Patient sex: F
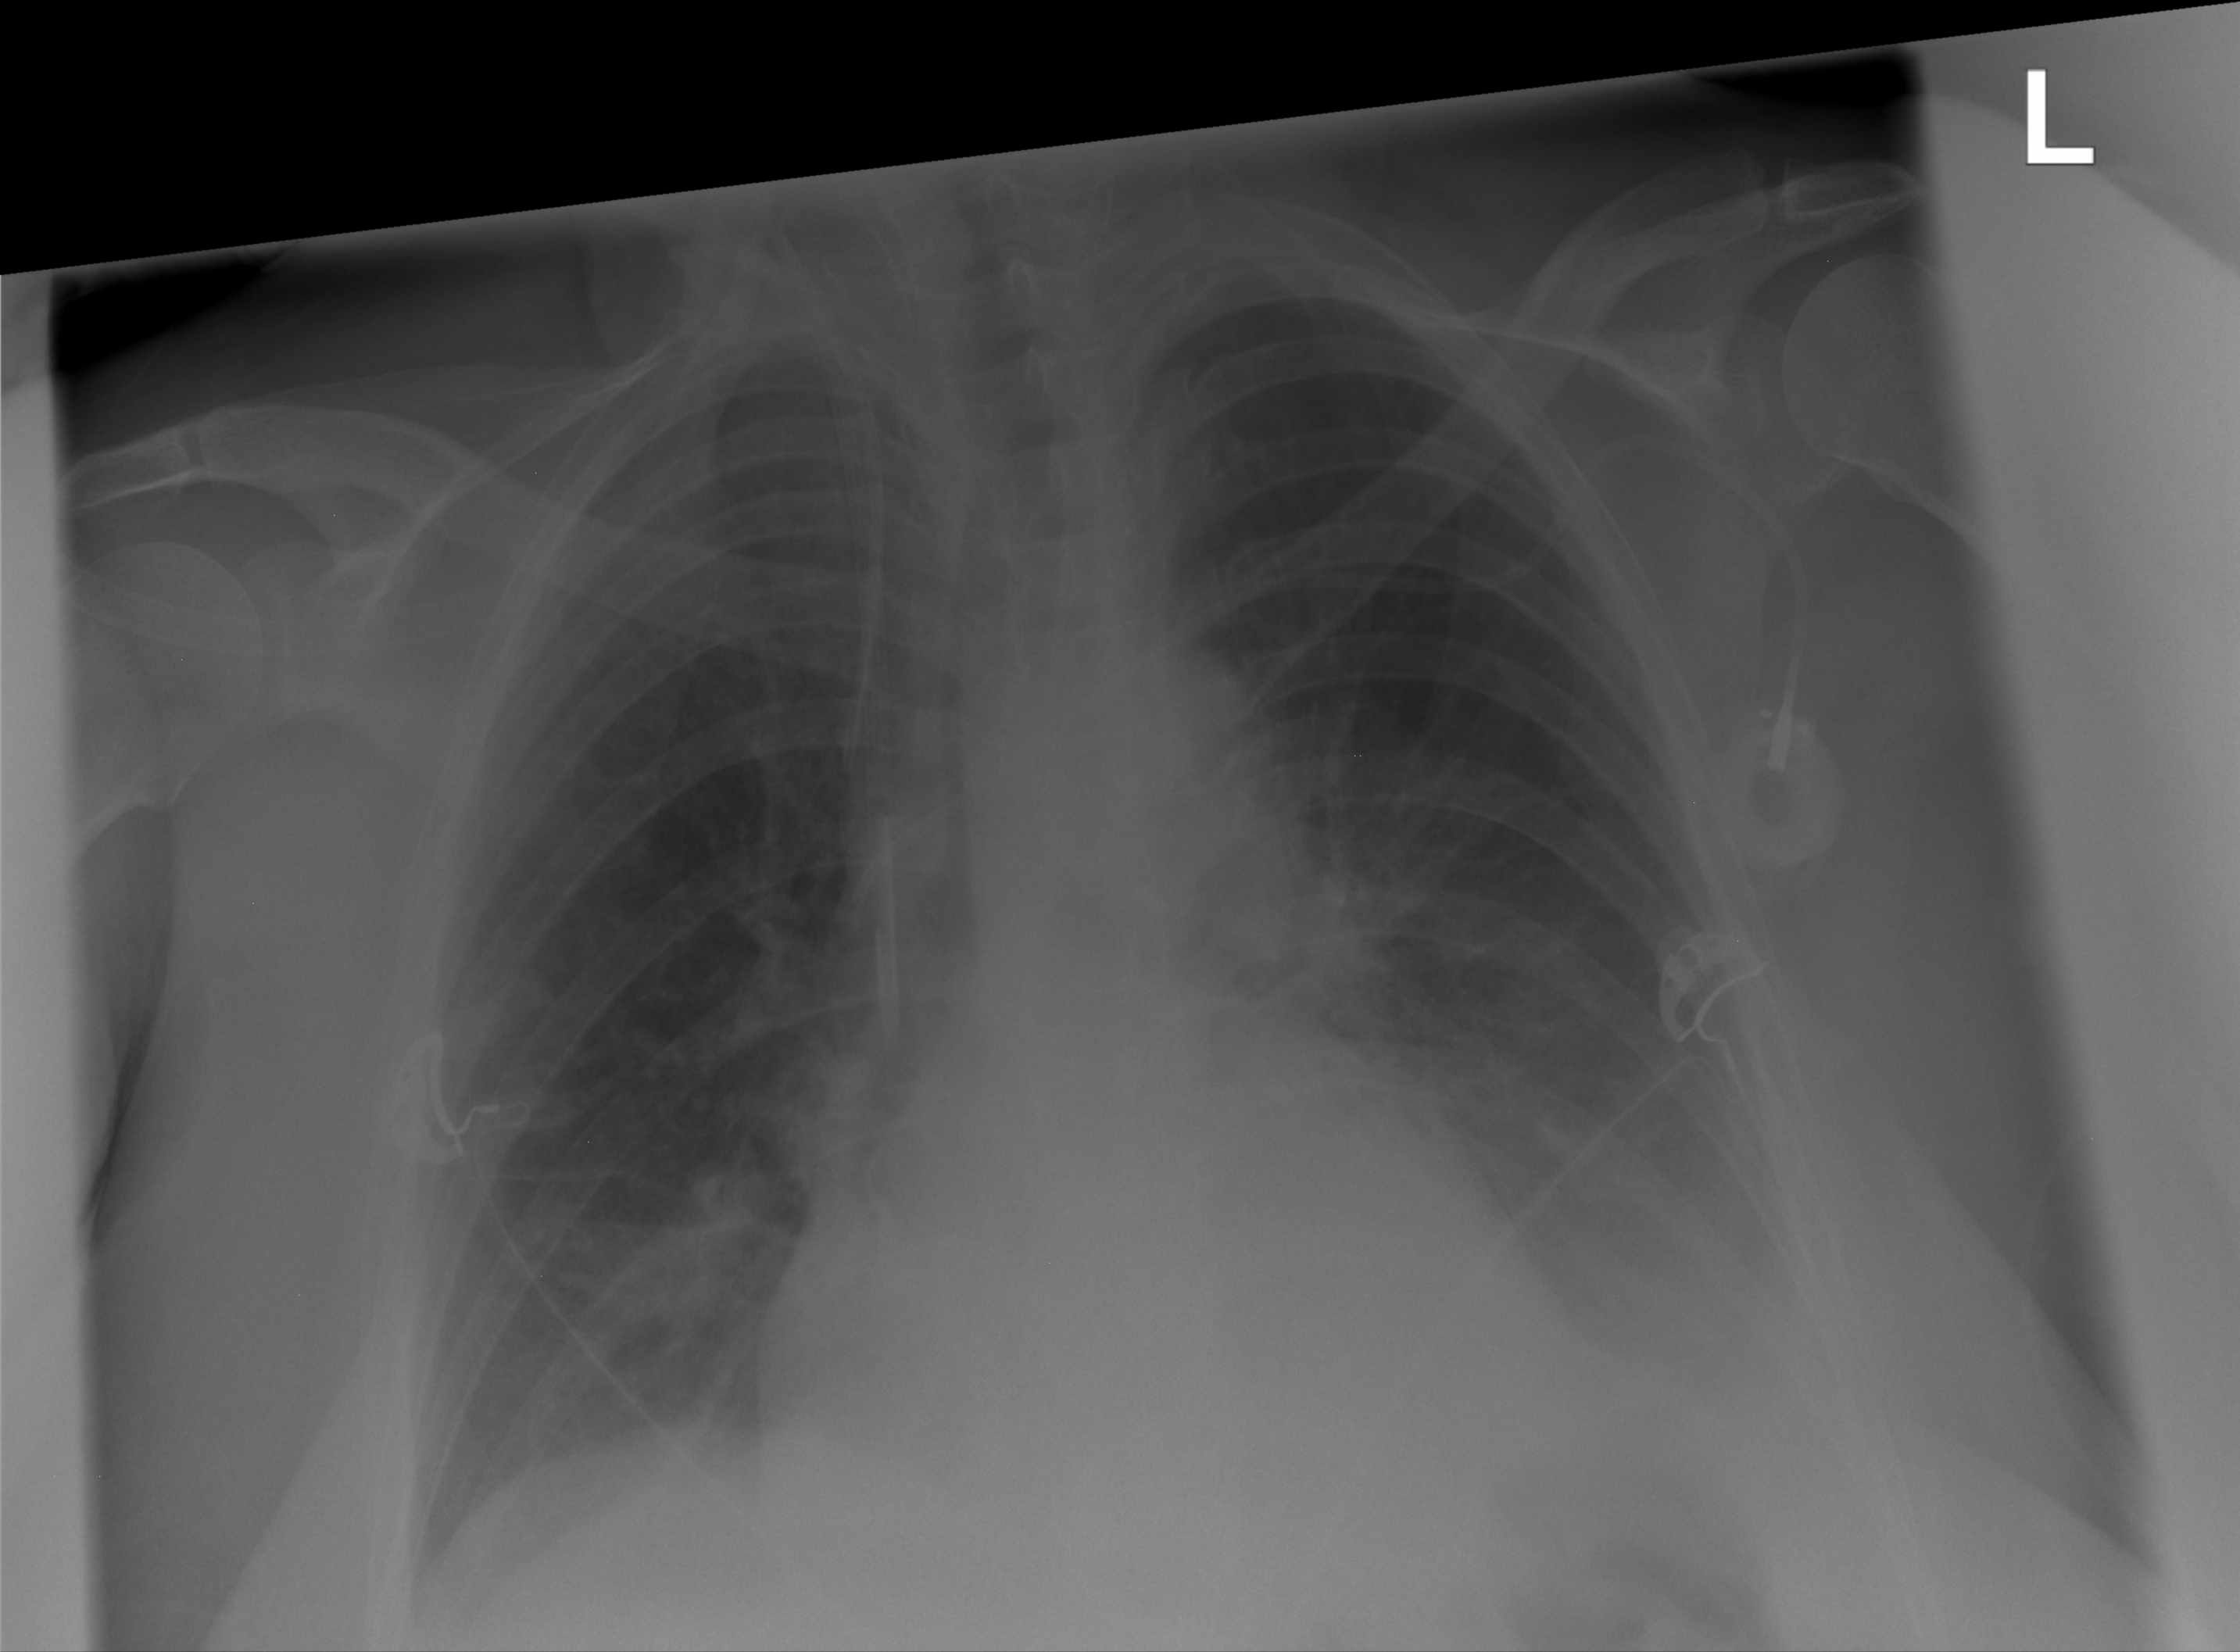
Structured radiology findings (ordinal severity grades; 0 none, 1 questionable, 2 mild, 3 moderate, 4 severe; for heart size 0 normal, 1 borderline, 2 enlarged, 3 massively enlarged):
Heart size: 2
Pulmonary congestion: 2
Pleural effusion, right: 2
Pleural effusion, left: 2
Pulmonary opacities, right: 0
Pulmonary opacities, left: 0
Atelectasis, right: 0
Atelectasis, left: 0